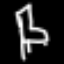
Label: chair